Interaction volume radius: 5 \u00c5
Interaction volume height: 35 \u00c5
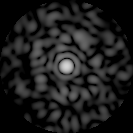
Disorder parameter: 0.8156